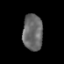
Tissue: prostate
Cell type: T cells
Senescence score: 0.2874
Nuclear area (px): 712
Mean DAPI intensity: 104.244